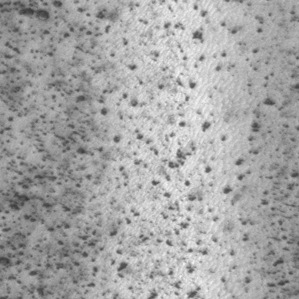
Label: frost